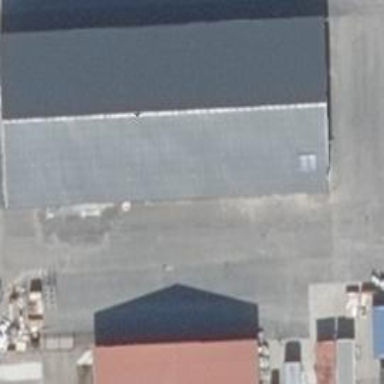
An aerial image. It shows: Industrial building.